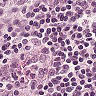
Metastatic tissue present: no